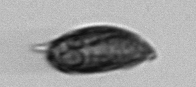
Label: Prorocentrum_micans